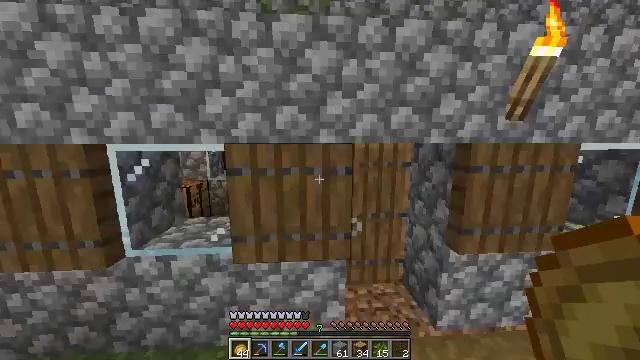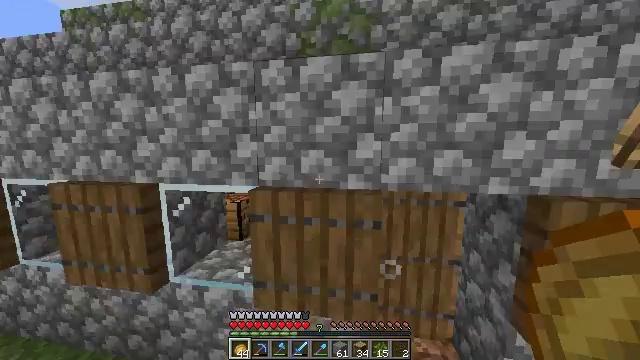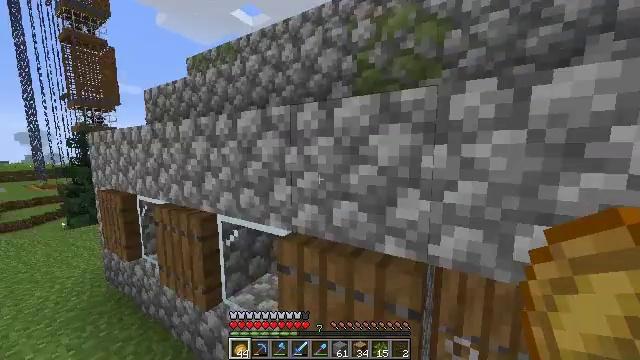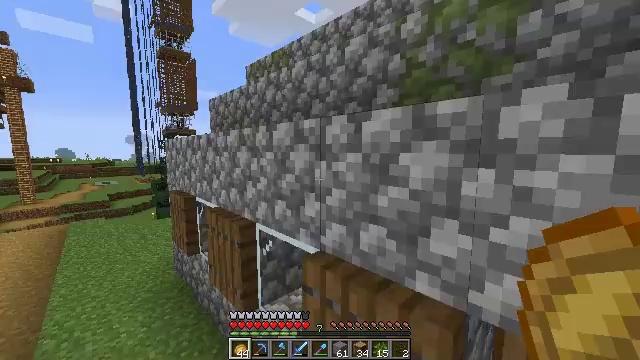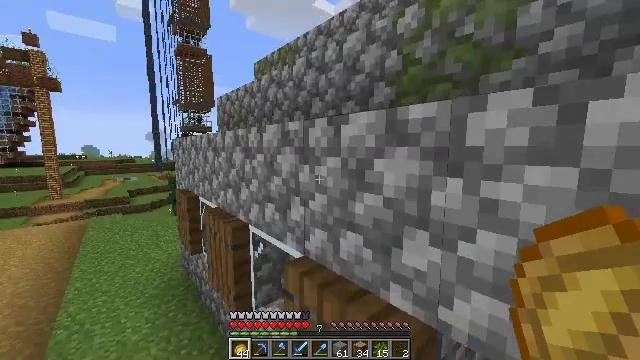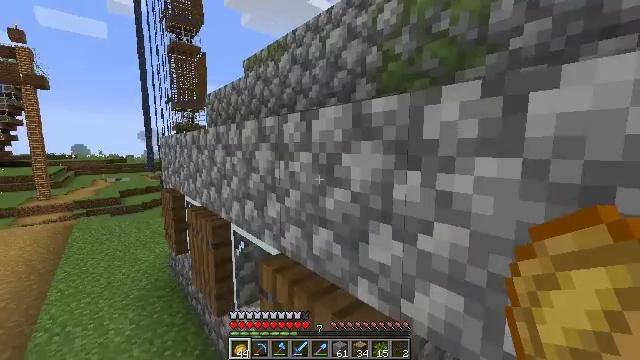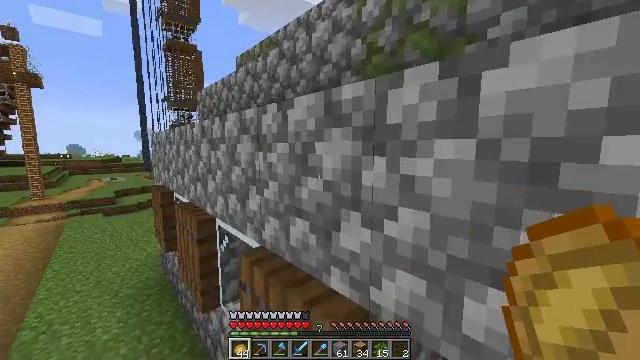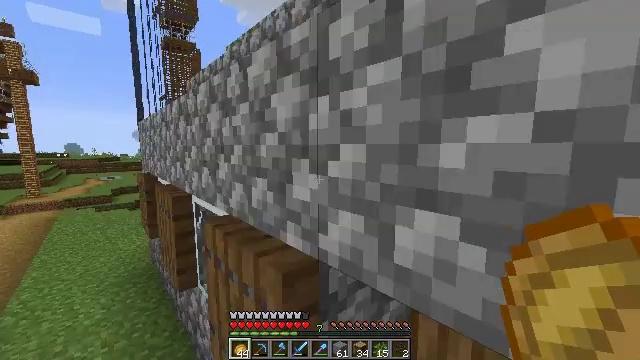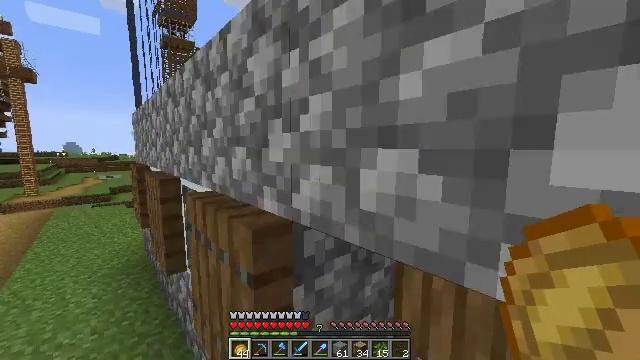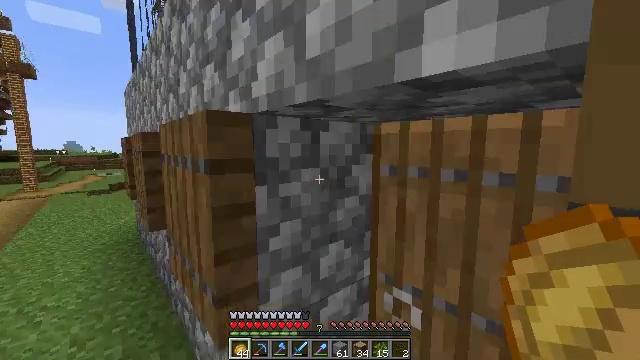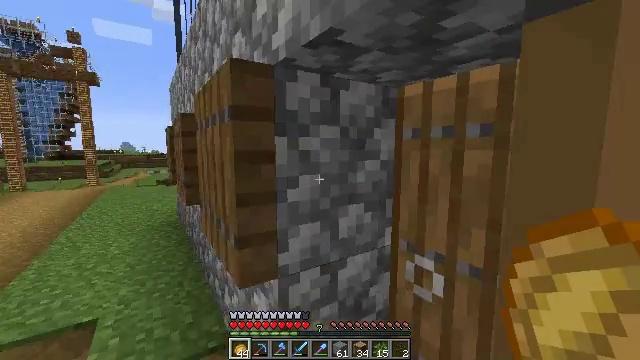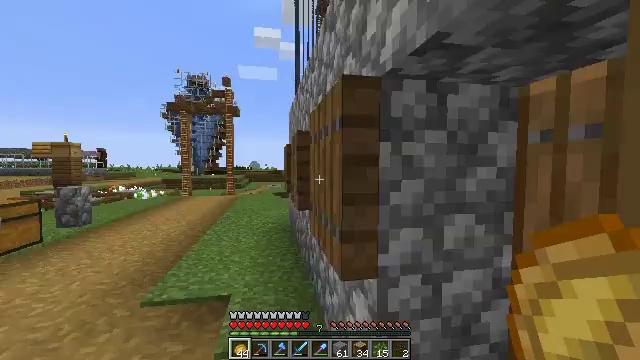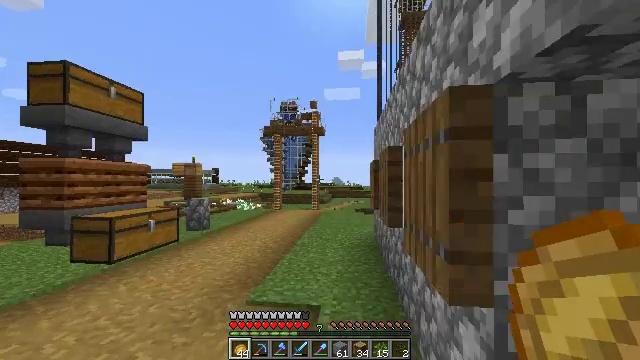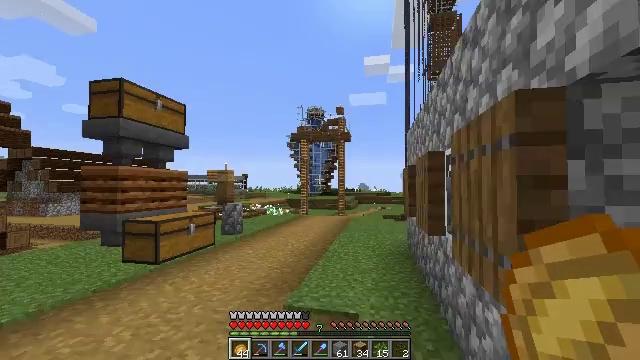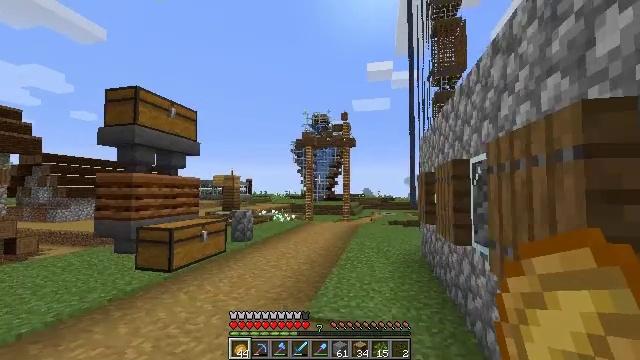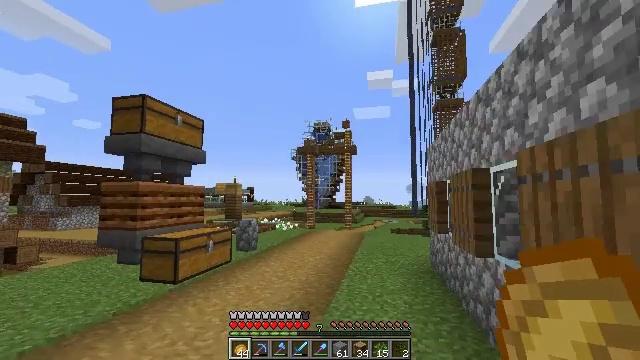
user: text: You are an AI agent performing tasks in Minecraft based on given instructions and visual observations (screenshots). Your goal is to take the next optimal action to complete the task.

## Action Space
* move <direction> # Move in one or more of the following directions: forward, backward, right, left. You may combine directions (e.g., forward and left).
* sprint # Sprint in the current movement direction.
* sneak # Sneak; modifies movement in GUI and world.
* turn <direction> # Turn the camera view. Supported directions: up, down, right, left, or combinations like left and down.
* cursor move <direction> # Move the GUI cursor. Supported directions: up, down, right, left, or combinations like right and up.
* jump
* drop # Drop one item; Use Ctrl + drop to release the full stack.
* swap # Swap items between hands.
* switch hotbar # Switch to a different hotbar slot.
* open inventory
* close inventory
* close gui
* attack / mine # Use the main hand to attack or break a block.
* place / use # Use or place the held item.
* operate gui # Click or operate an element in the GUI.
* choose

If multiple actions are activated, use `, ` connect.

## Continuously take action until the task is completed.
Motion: motion action
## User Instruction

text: Recover the brewing stand by mining it.
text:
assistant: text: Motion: turn left and up
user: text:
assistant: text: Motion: turn left and up
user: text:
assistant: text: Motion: turn left
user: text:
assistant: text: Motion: turn left
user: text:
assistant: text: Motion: no_op
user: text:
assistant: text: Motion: no_op
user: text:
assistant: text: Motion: no_op
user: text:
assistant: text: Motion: no_op
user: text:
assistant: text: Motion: no_op
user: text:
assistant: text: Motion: turn left
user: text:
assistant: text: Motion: move left, turn left and up
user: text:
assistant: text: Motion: move left, turn left and up
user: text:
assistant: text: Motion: move left, turn left and up
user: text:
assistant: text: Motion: move forward and move left, turn up
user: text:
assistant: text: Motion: move forward and move left, turn up
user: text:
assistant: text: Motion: move forward and move left, turn up
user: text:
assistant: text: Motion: move forward
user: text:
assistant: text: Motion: move forward
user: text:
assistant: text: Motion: no_op
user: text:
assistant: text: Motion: turn up
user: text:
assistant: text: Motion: no_op
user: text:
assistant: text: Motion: no_op
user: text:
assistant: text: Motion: no_op
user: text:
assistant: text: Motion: no_op
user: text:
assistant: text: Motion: no_op
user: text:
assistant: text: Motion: no_op
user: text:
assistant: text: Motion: no_op
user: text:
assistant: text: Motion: no_op
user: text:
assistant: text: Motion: no_op
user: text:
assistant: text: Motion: no_op